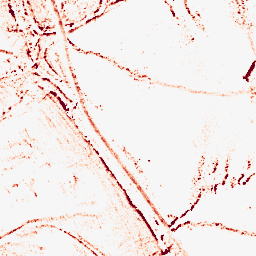
Category: morphological
Decomposition family: morphological_rect
Decomposition parameters: operation: opening
width: 5
height: 5
Upsampling method: quadratic
Upsampling parameters: scale: 2
Upsampling scale: 2